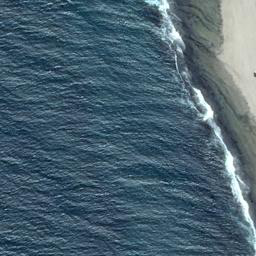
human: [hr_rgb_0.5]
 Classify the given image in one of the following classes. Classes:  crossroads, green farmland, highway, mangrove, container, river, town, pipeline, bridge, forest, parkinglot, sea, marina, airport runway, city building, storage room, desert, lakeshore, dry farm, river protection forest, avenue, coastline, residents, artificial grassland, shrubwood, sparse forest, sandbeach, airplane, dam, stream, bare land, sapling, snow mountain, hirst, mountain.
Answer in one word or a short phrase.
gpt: coastline